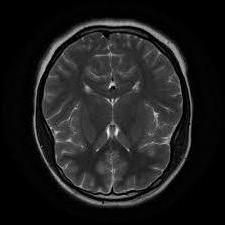
Label: notumor